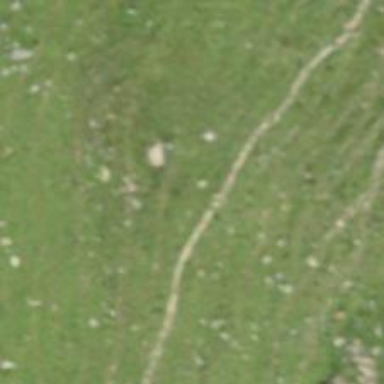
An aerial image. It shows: Path.